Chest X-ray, AP view. Patient: 48 years old, sex M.
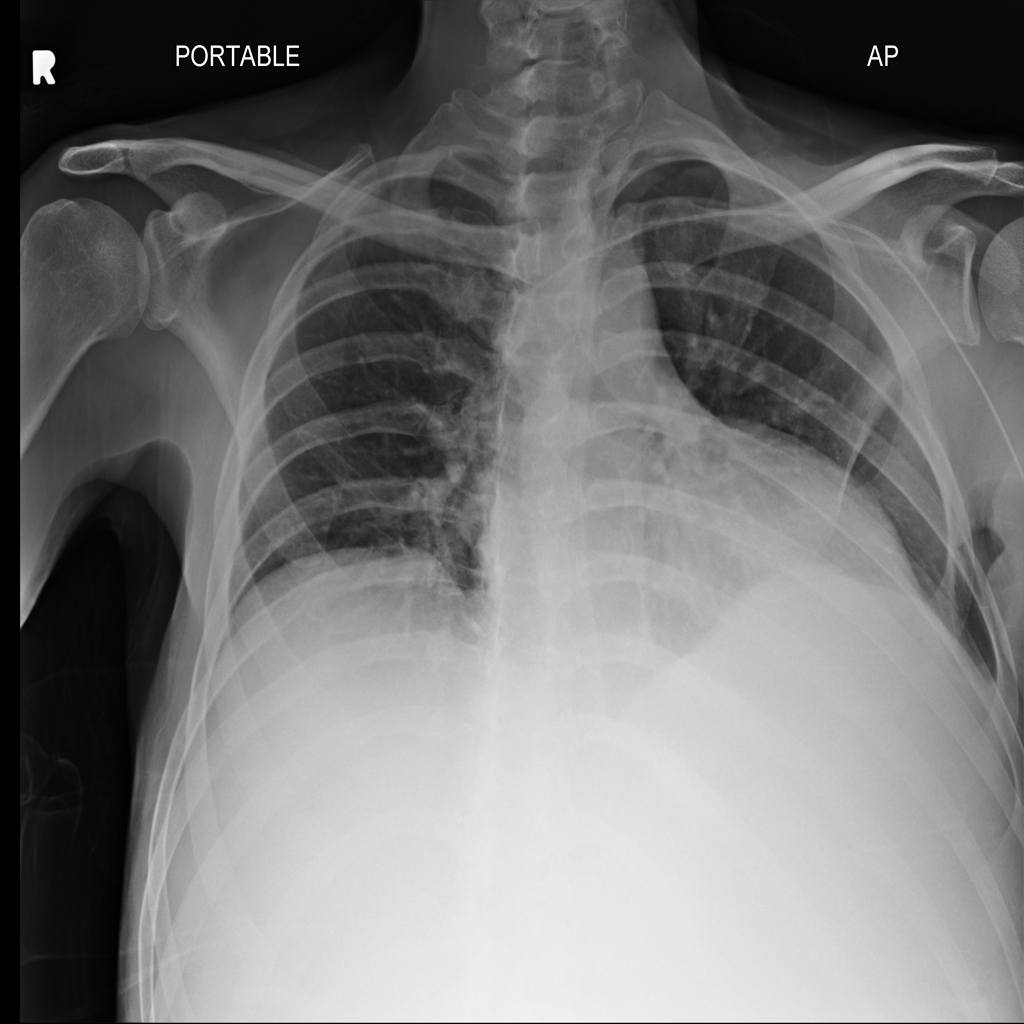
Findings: No Finding